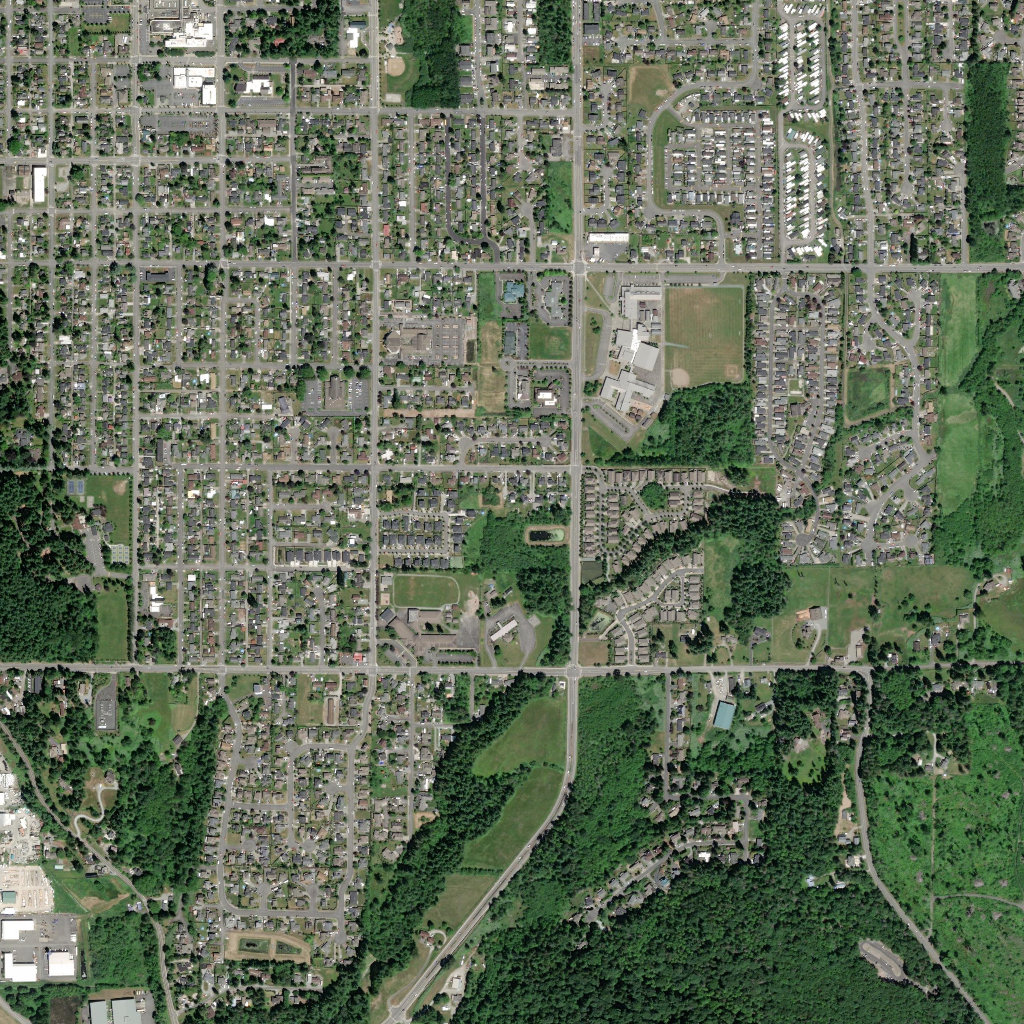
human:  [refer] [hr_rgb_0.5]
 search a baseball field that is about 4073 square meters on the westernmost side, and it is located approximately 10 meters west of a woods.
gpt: <box>[[37, 5, 41, 9, 0]]</box>